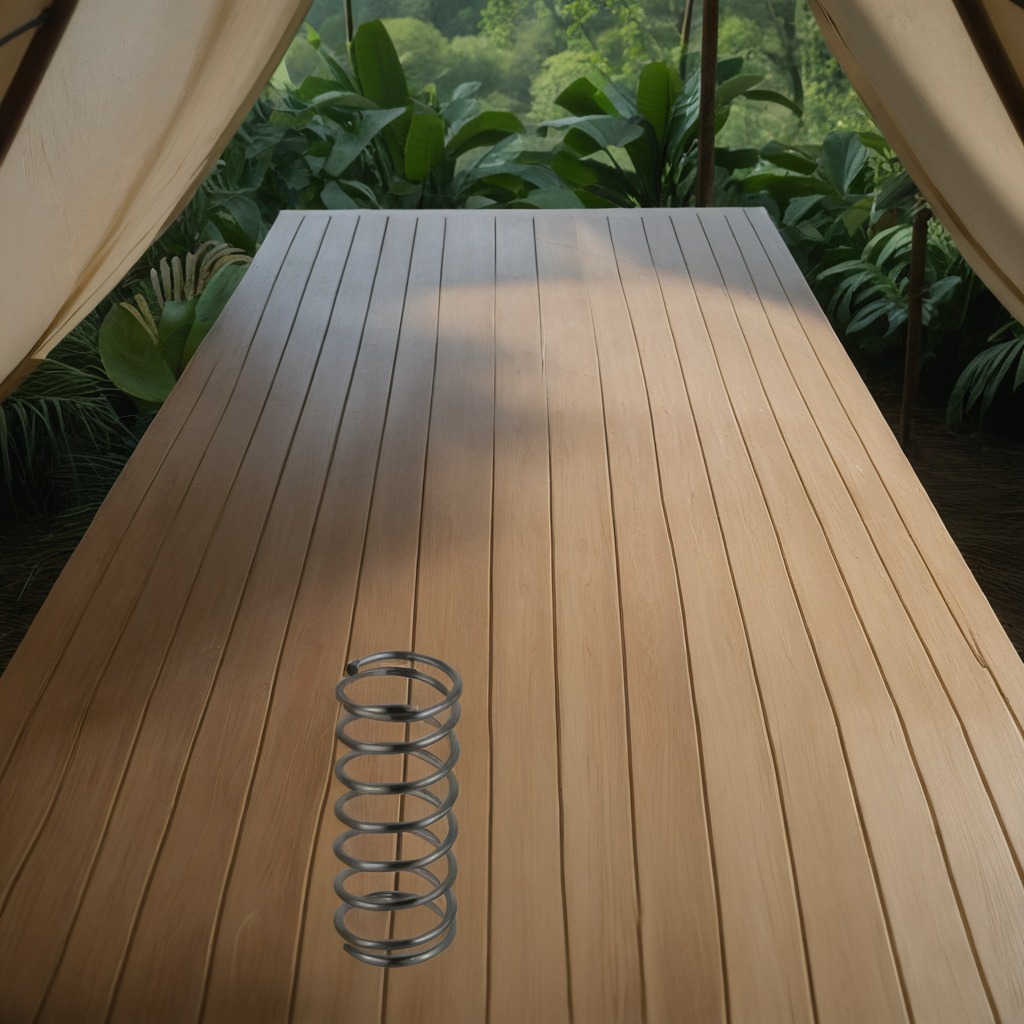
A coiled metal spring lies on a wooden table inside a jungle field workshop tent.